Brain MRI, t2w sequence, axial 2D slice.
Patient: age 46, sex F, weight 90 kg, height 1.9 m
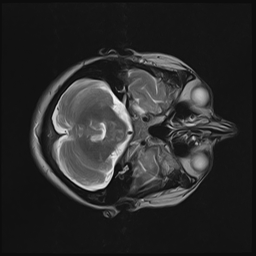